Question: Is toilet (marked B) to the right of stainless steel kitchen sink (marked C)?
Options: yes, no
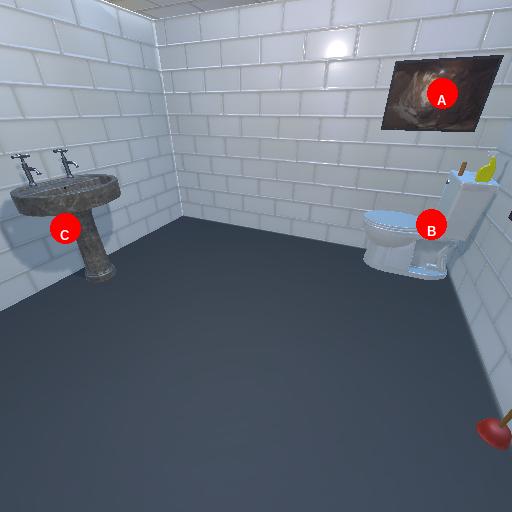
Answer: yes